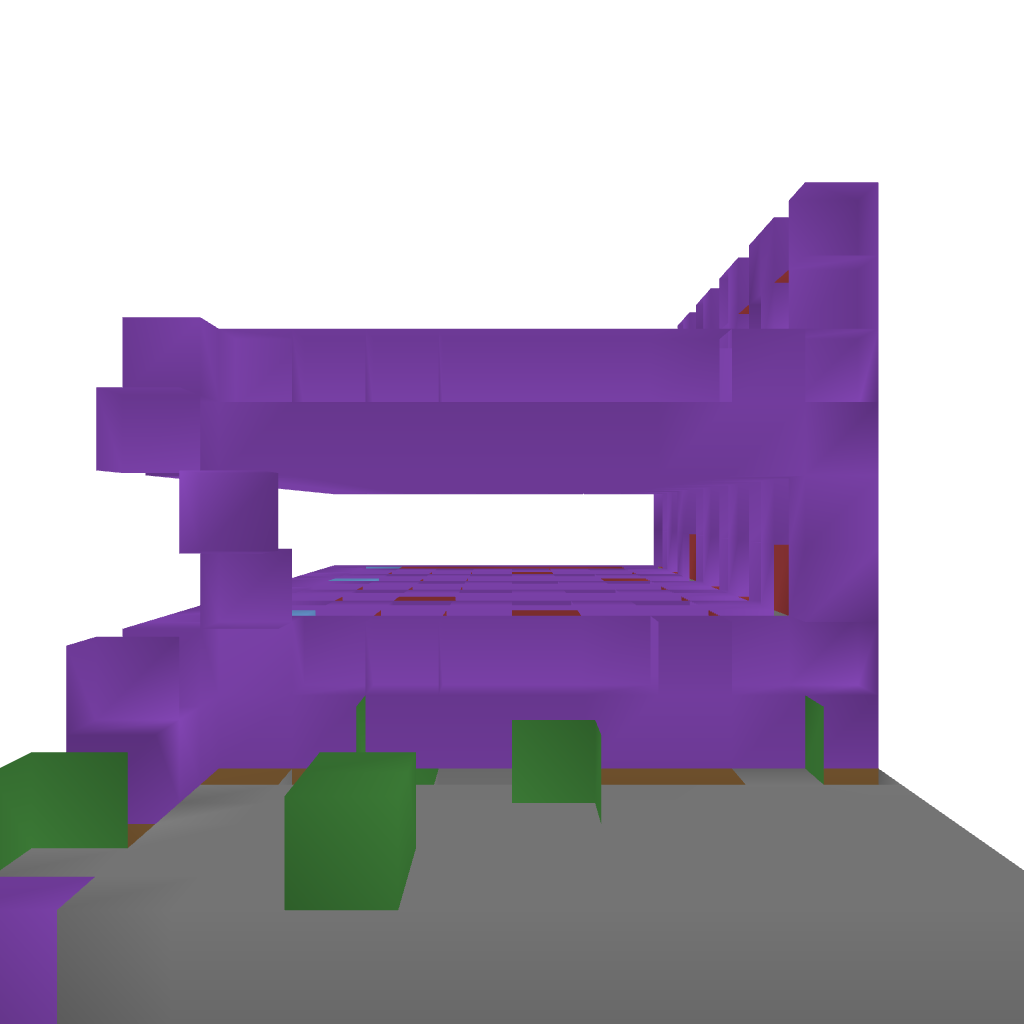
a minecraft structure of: Cluster Tnt Cannon bad low quality